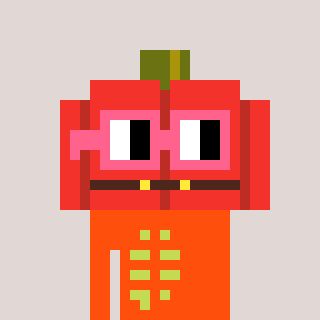
a pixel art character with square pink glasses, a pumpkin-shaped head and a orange-colored body on a warm background